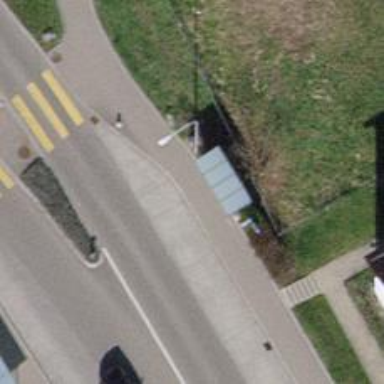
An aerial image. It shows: Platform for public transport with shelter.